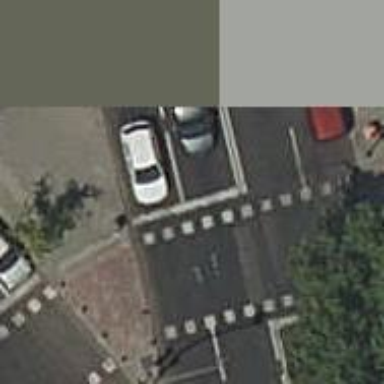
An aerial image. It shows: Road crossing with traffic signals.